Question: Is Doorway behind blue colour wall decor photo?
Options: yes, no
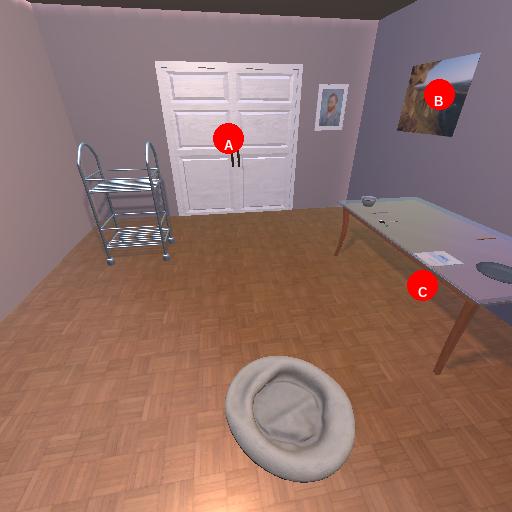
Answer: yes